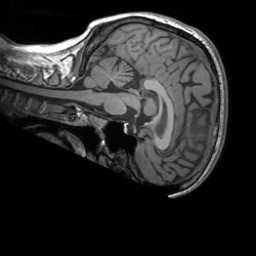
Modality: T1w
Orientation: sagittal
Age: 25
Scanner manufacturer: siemens
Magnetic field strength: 3 T
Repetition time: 1.9 s
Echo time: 0.00252 s